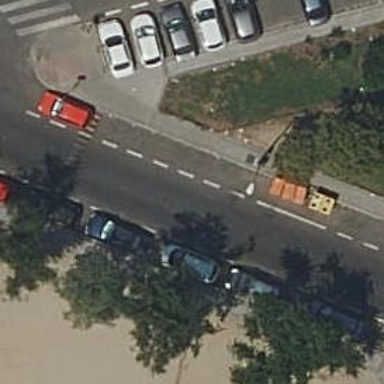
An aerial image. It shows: Traffic calming measure in place: rumble strips.